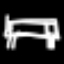
Label: bed